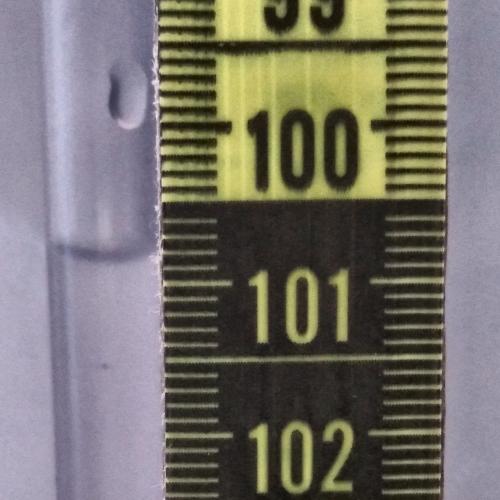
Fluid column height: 100.8 cm